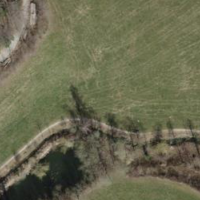
EUNIS habitat code: 24
Species observed at this site:
Acer campestre